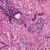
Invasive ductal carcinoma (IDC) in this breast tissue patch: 0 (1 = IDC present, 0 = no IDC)